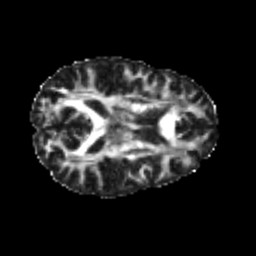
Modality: FA
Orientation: axial
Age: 22
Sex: female
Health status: healthy
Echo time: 0.074 s